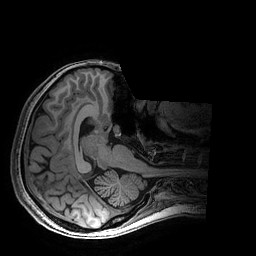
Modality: T1w
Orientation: axial
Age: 22
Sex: female
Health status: healthy
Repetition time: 2.53 s
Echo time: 0.0034 s